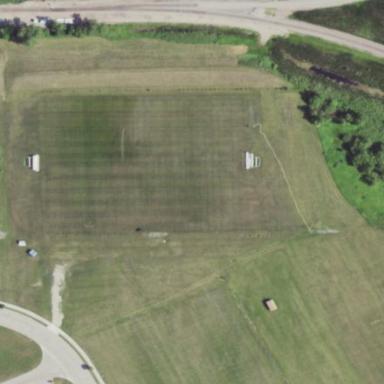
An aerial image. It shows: Soccer pitch for outdoor sports and leisure activities.